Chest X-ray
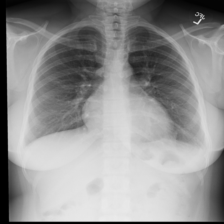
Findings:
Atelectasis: negative
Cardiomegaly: negative
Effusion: negative
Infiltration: negative
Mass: negative
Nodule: negative
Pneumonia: negative
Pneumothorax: negative
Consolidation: negative
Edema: negative
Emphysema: negative
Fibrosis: negative
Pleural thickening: negative
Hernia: negative